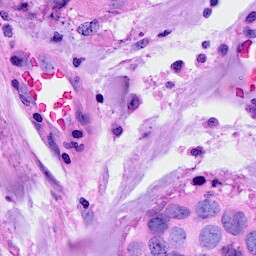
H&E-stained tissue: Breast